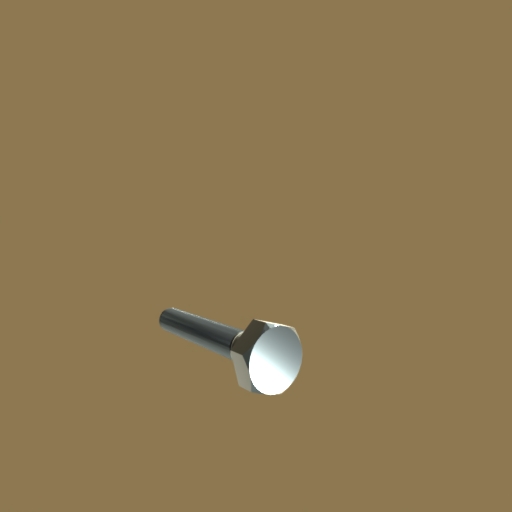
Label: bolt